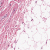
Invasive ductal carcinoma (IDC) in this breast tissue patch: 0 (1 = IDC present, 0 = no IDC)